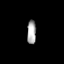
Tissue: prostate
Cell type: T cells
Senescence score: 0.8027
Nuclear area (px): 207
Mean DAPI intensity: 168.193